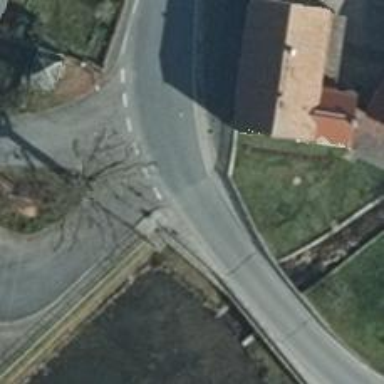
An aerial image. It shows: Asphalt tertiary road on bridge.